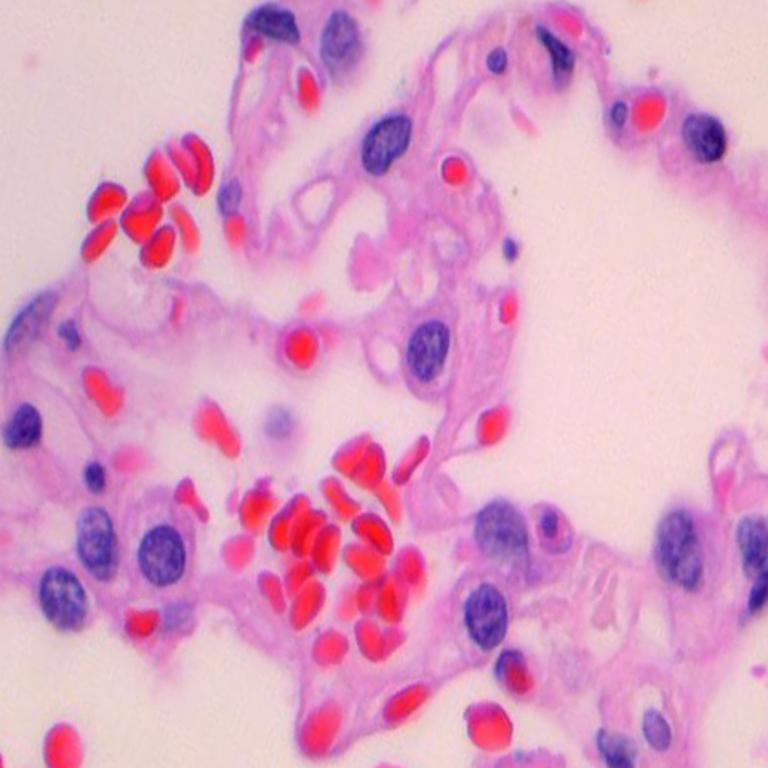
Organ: lung
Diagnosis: benign